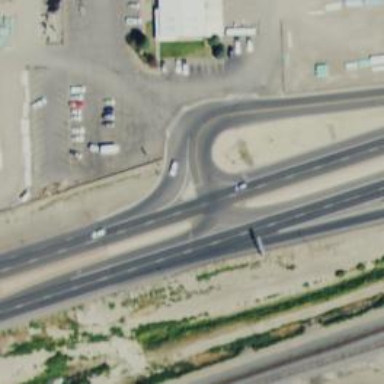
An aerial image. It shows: Asphalt trunk link road.